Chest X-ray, PA view. Patient: 32 years old, sex M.
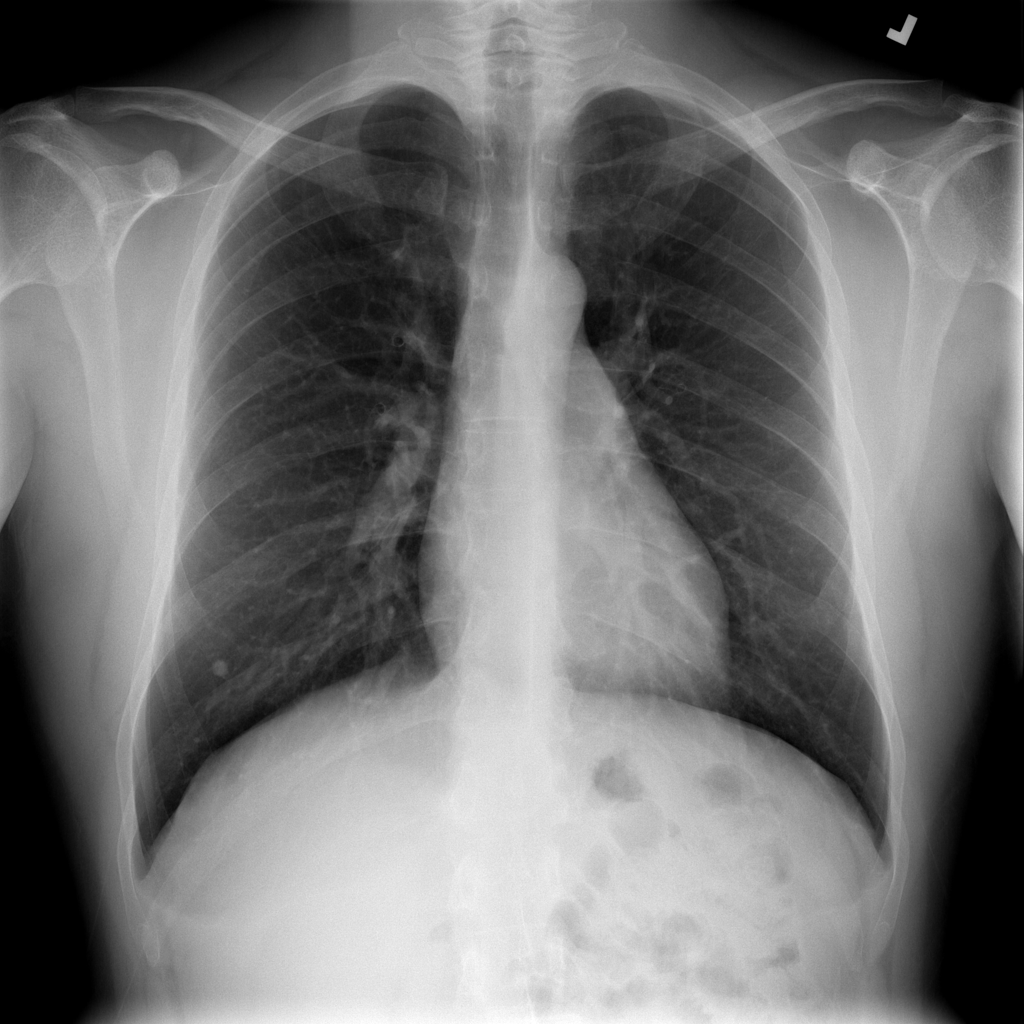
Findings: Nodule